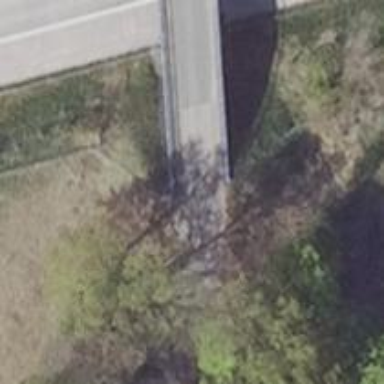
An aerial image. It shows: Unclassified road crossing viaduct bridge.